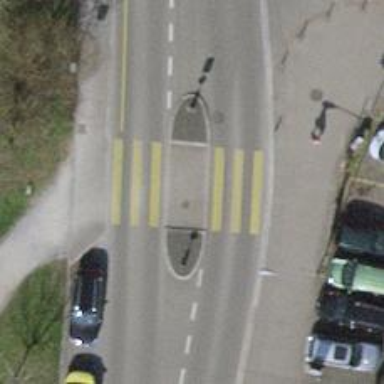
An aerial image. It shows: Uncontrolled zebra crossing with pedestrian island.